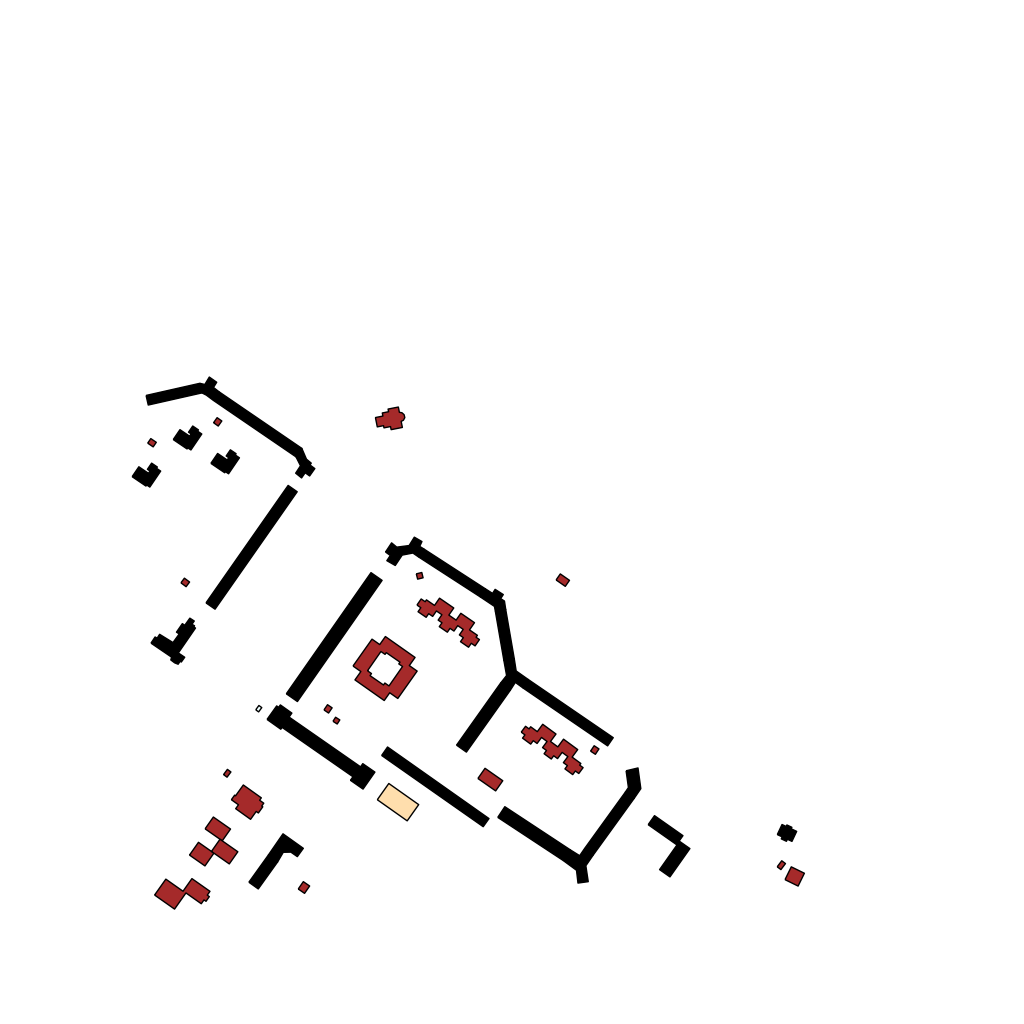
Tags: overhead vector_map, business, recreation, residential, special, modern, soviet, high_rise, individual_rise, low_rise, density_2, Building, Facility, Grocery, Supermkt, 1.0 km²